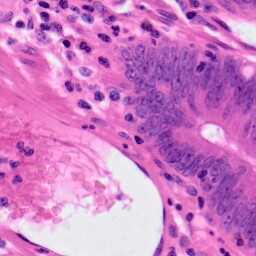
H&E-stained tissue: Colon